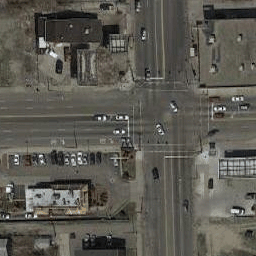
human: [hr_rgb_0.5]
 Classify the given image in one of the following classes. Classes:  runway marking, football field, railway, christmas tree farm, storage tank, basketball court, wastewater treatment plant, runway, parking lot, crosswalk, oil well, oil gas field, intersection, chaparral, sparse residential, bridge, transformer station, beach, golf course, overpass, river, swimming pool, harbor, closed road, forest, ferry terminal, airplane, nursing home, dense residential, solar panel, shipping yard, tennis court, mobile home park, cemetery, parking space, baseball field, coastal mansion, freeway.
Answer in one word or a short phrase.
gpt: intersection